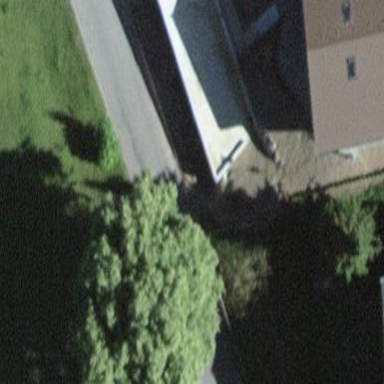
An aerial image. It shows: Garage building.